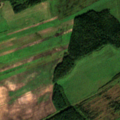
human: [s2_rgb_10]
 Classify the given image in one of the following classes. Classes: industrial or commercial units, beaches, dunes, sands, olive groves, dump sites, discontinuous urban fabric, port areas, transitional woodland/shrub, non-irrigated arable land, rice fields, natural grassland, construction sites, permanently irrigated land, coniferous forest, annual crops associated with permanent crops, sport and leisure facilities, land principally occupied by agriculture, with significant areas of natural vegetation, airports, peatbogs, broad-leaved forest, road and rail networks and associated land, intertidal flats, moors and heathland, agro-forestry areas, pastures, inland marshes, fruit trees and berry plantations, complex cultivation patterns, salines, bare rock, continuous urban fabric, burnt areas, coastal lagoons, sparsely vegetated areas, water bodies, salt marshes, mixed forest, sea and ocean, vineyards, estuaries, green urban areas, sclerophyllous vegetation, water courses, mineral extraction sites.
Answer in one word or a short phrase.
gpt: non-irrigated arable land, pastures, mixed forest, peatbogs